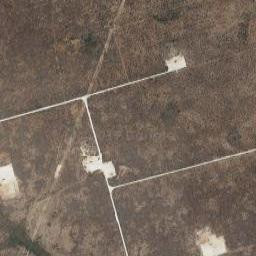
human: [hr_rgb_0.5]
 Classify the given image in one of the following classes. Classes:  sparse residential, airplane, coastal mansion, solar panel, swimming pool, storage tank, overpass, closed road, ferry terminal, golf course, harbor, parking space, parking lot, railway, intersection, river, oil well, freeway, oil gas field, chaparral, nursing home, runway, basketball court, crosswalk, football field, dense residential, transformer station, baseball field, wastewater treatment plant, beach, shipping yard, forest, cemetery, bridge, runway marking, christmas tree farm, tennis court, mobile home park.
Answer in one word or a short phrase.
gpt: oil gas field